Question: I made a graph in ggplot2 and I would like to zoom in the x-axis of the viewing window to min=40 and max=60. What I have now for "scale_y_continuous" changes the labels to range from 40-60, but the actual graph remains the same. Here is my code, any help would be appreciated!
'''
library("ggplot2")
a<- ggplot(data=means_sort, aes(reorder(means_sort$nicknames,
means_sort$pcts), y=means_sort$pcts))+
geom_bar(stat="identity") +
xlab("X") +
ylab("Y")+
scale_y_continuous(breaks = round(seq(min(40), max(60), by = 5),1))
'''

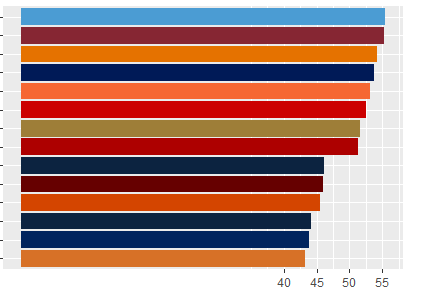
Answer: 'scale_x_continuous(limits = c(40, 60))' or 'coord_fixed(xlim = c(40, 60))' might be useful in your case.
'''
p <- ggplot(mtcars, aes(mpg, wt)) + geom_point()
p
'''
<URL>
'''
p + coord_fixed(xlim=c(15,20))
'''
<URL>
'''
p + scale_x_continuous(limits = c(15,20))
'''
<URL>
Based on OP's request:
'''
p + coord_flip(ylim=c(2,5))
'''
<URL>